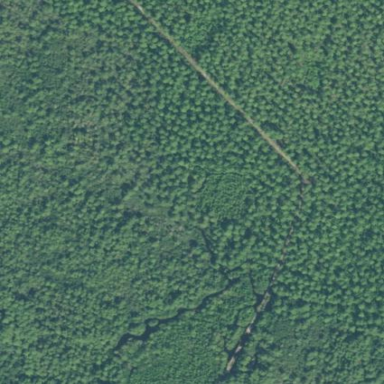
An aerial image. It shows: Beautiful woodland area.